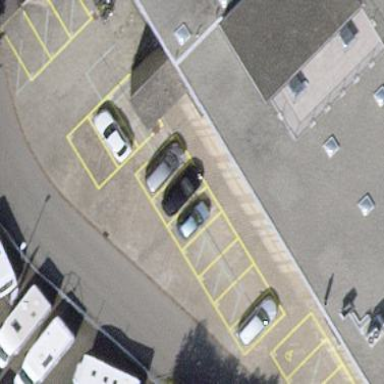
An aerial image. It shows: Street side parking area.